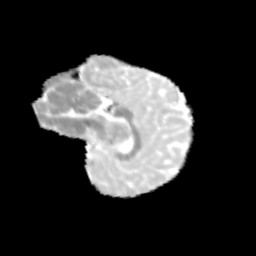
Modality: MD
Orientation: sagittal
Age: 10
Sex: female
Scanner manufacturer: siemens
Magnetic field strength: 3 T
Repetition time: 3.8 s
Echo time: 0.07 s